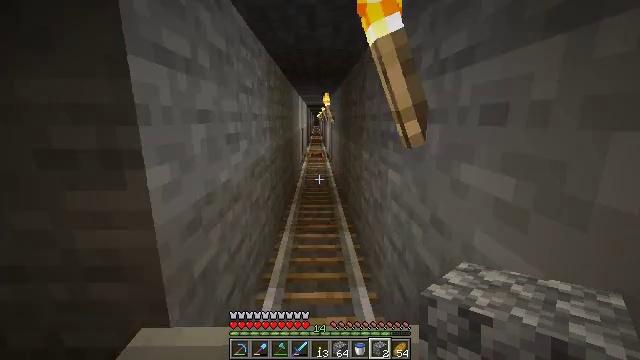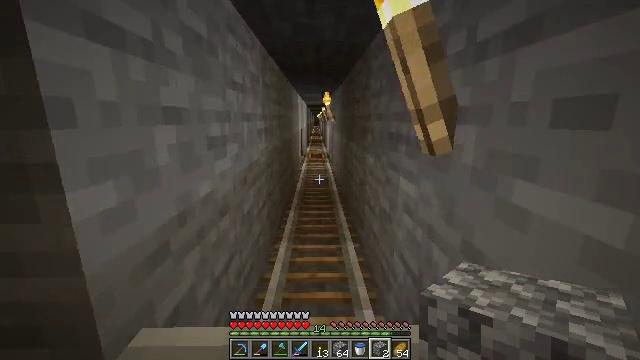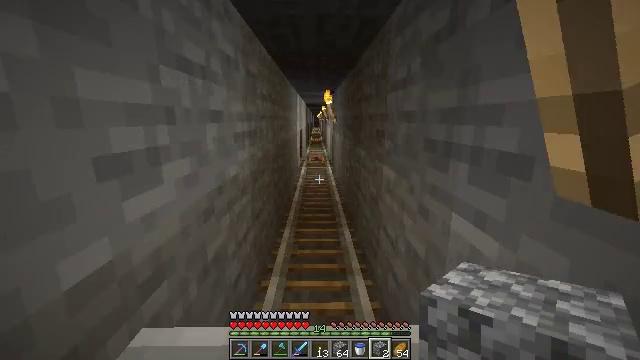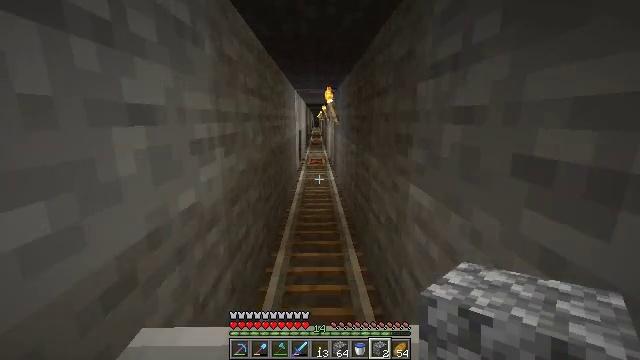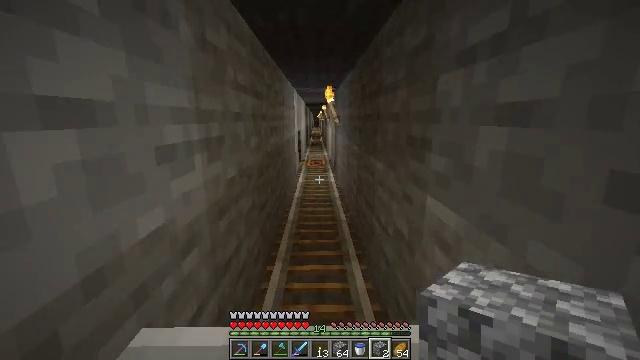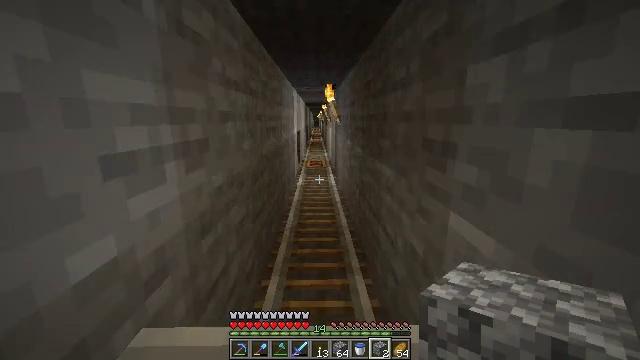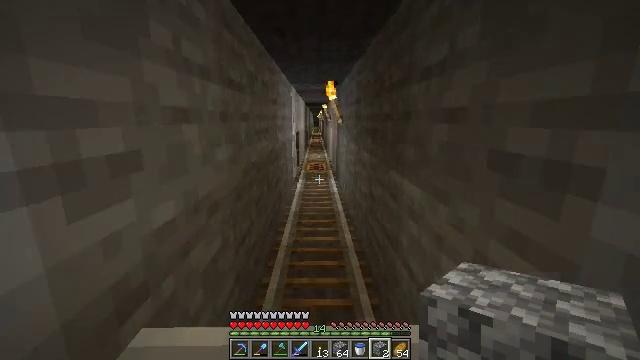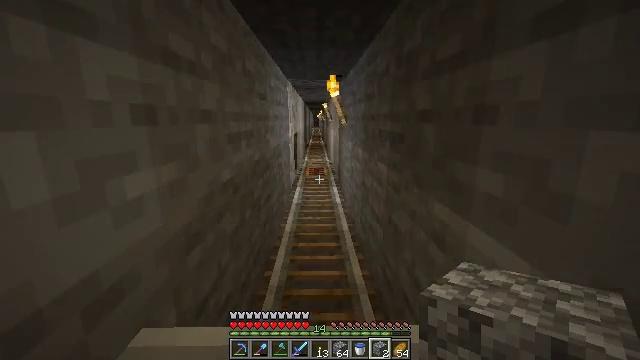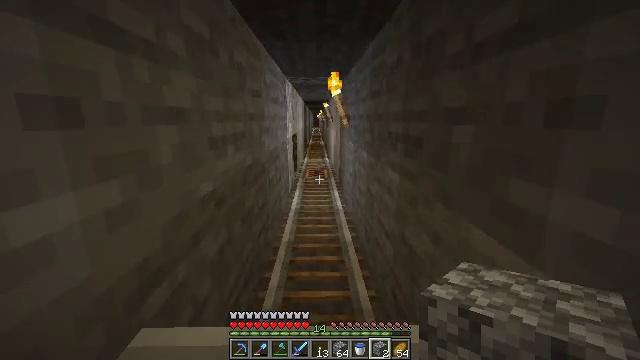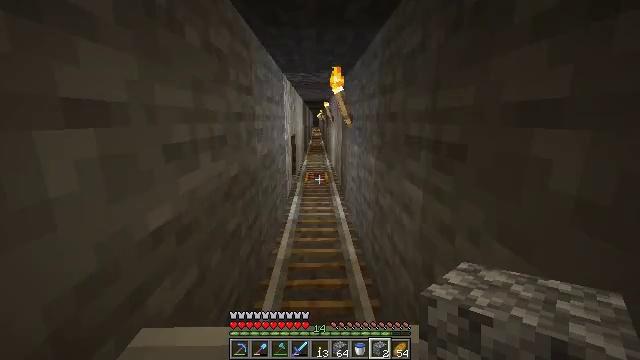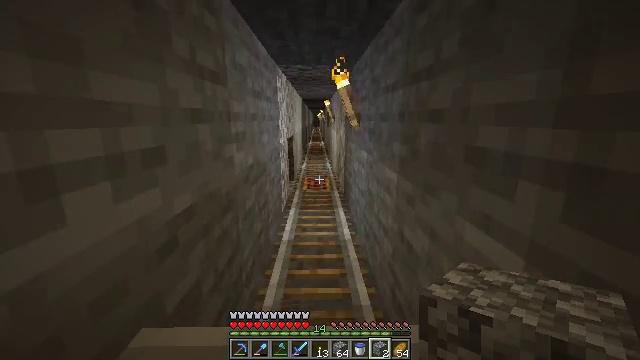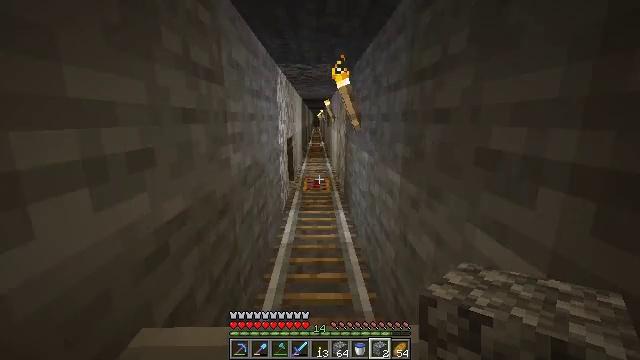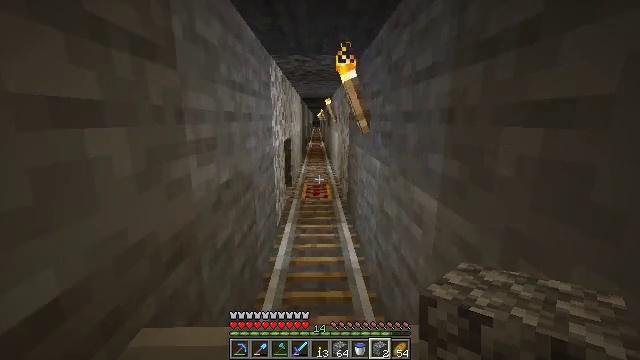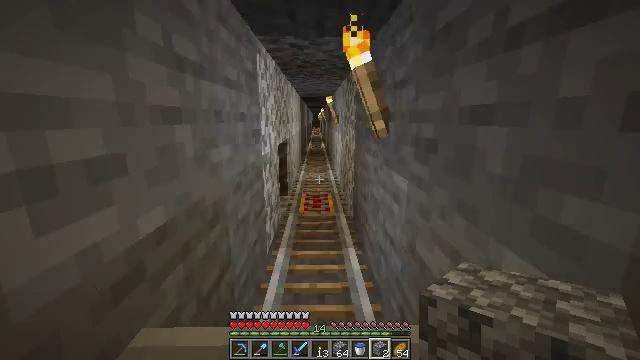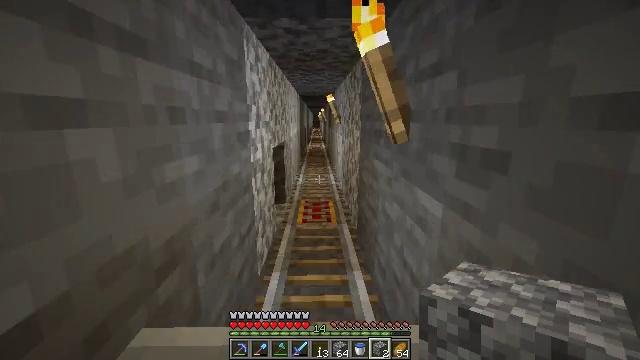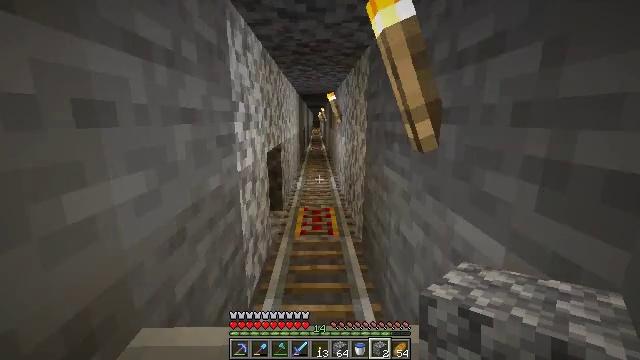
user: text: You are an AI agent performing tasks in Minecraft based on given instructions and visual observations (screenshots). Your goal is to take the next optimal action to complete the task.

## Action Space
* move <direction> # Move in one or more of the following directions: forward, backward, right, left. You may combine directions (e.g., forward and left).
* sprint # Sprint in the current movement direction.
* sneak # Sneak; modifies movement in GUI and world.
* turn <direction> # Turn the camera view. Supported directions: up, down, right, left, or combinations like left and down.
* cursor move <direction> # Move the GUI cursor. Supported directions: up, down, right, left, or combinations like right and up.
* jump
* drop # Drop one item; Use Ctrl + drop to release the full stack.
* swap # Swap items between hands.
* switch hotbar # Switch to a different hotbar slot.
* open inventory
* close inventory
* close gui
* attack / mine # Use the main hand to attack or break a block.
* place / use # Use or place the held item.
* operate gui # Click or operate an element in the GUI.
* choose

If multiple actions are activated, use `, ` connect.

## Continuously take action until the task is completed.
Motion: motion action
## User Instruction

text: Remove an iron nugget from the inventory.
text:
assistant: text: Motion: no_op
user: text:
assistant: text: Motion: no_op
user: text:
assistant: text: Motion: no_op
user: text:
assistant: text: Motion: no_op
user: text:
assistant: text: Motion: no_op
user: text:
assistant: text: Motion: no_op
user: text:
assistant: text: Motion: no_op
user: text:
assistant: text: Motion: no_op
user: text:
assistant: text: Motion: no_op
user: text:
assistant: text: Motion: no_op
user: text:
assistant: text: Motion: no_op
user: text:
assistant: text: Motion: no_op
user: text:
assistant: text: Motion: no_op
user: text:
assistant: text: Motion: no_op
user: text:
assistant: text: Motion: no_op
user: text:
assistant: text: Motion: no_op
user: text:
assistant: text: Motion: no_op
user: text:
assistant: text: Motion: no_op
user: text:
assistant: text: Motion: no_op
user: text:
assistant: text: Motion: no_op
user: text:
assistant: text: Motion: no_op
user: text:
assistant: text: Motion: no_op
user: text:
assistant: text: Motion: no_op
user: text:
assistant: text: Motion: no_op
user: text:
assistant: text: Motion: no_op
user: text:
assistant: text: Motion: no_op
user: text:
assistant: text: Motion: no_op
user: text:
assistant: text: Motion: no_op
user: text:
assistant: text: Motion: no_op
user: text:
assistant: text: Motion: no_op